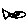
Label: fish